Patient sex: M
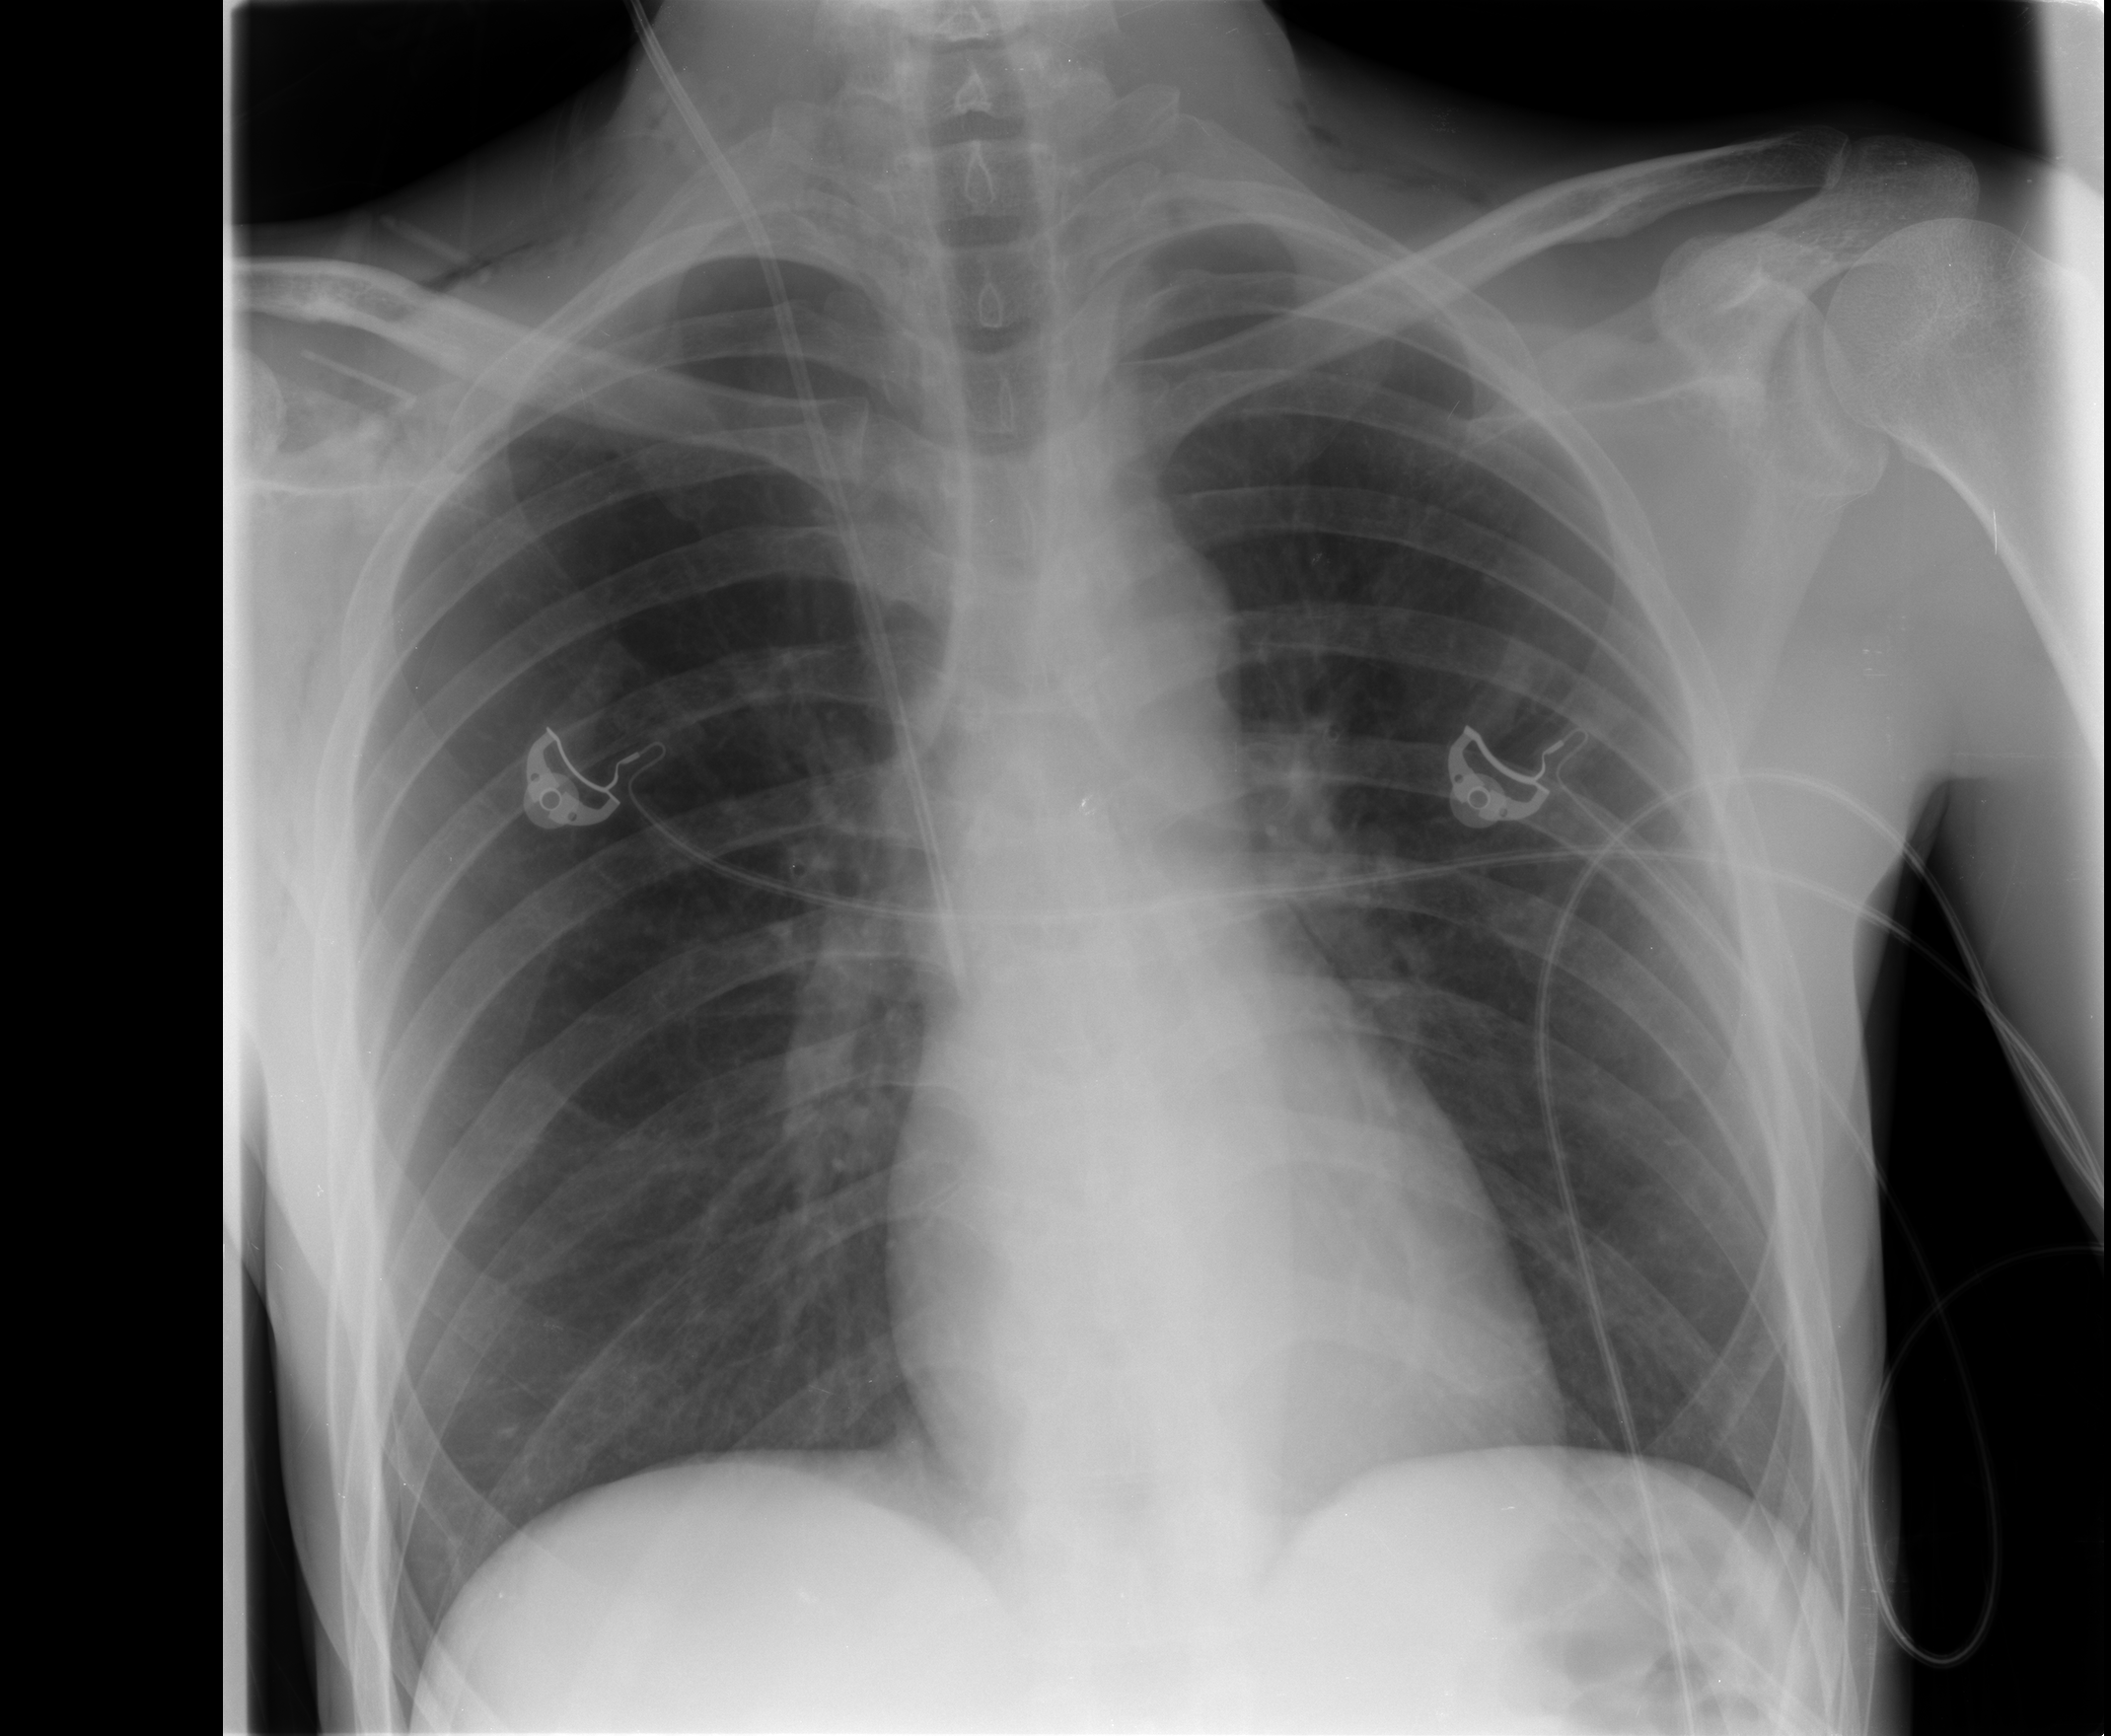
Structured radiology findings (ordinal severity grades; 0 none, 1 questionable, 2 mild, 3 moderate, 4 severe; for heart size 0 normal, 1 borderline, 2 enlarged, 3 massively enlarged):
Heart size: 0
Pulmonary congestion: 0
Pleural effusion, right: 0
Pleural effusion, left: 0
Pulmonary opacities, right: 0
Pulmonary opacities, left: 0
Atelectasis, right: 1
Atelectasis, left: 0